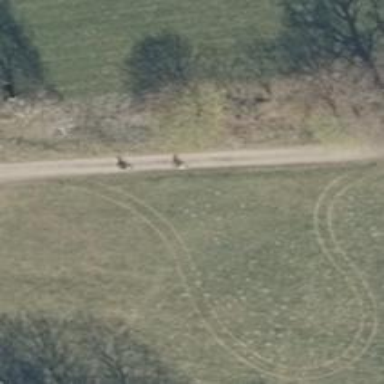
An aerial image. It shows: Dirt track road with grade 4 tracktype.